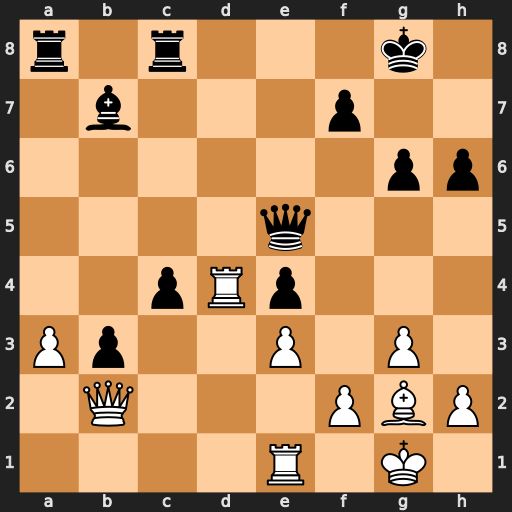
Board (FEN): r1r3k1/1b3p2/6pp/4q3/2pRp3/Pp2P1P1/1Q3PBP/4R1K1
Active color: w
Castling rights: -
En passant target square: -
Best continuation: Rd8+ Rxd8 Qxe5